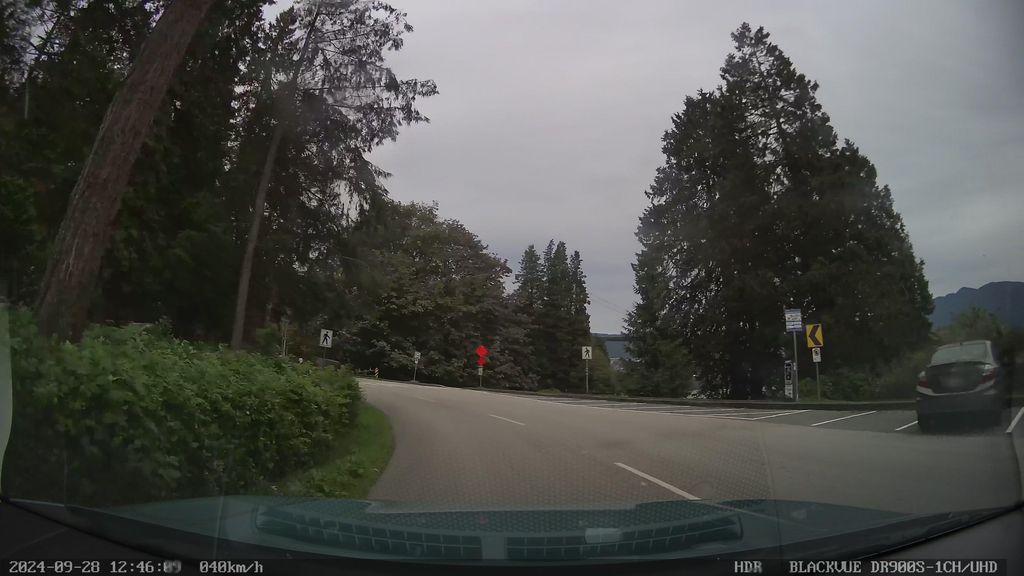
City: vancouver